Interaction volume radius: 10 \u00c5
Interaction volume height: 10 \u00c5
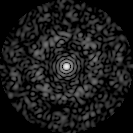
Disorder parameter: 0.8378